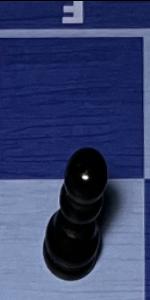
Label: Pawn_Black